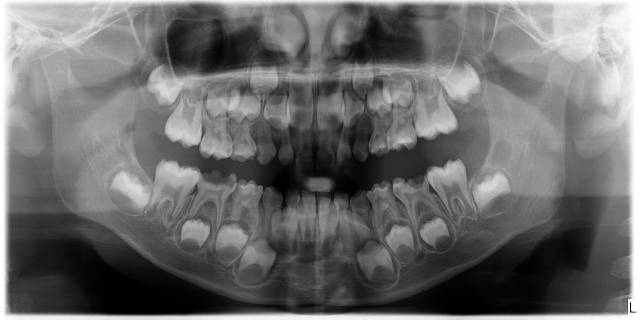
child